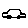
Label: car